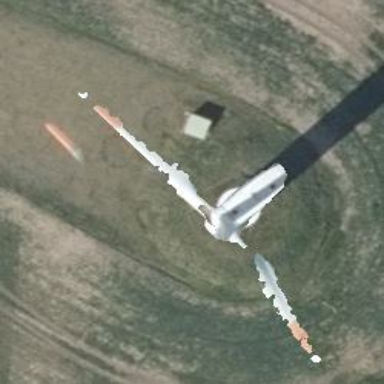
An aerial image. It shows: Wind turbine generator that utilizes wind as its source for generating electricity. It is of the horizontal axis type.